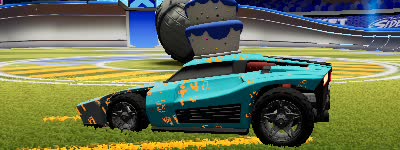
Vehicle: breakout